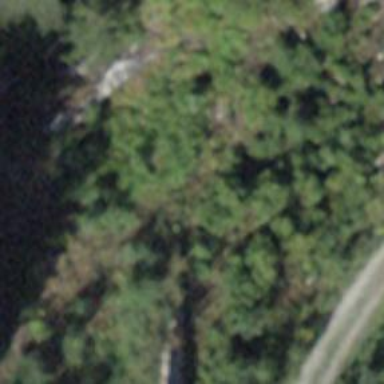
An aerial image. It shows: Retaining wall.